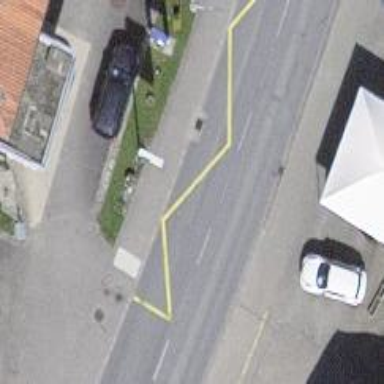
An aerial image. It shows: Bus stop with stop position for public transport.